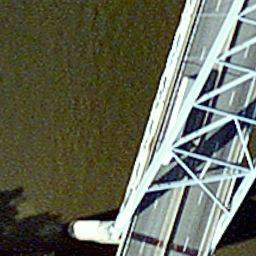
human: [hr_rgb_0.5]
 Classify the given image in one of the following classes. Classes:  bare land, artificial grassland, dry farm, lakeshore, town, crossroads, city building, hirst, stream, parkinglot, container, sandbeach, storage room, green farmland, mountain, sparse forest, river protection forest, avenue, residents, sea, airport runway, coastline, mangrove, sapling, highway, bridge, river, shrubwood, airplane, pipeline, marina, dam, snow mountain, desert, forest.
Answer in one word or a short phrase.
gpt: bridge